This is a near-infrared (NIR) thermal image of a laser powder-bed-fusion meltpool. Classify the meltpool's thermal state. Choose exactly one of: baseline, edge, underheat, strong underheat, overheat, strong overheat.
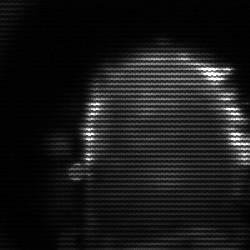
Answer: baseline